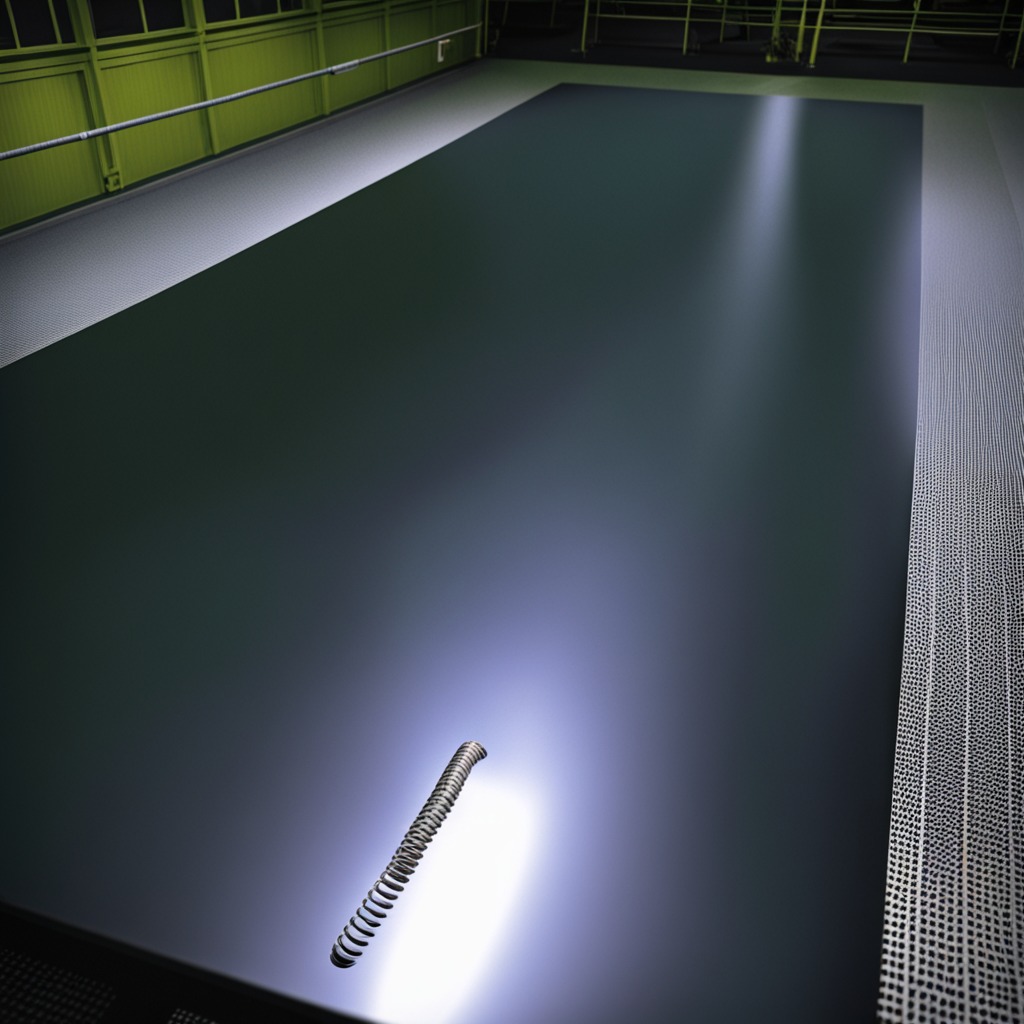
A coiled metal spring is lying on a clean empty table in a railway signal maintenance room lit by harsh overhead fluorescents photorealistic surface textures crisp shadows high dynamic range